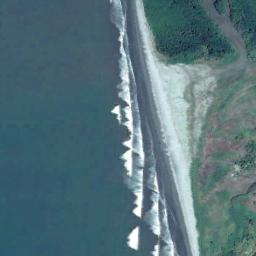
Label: beach